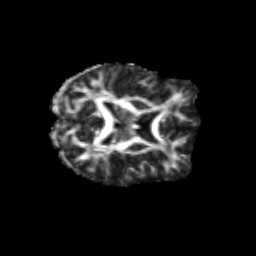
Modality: FA
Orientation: axial
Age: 31
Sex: female
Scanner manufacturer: siemens
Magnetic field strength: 3 T
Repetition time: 3.5 s
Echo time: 0.125 s